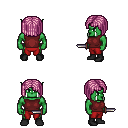
a pixel art fantasy rpg character, male body template, orc, green skin, maroon sleeveless shirt, red pants, pink pageboy hairstyle, black shoes, dagger, four views (front, back, left, right), 2x2 character sprite sheet, small pixel art, hard edges, no anti-aliasing